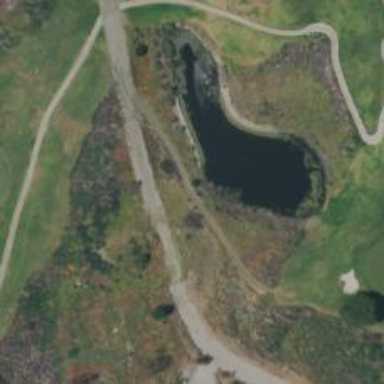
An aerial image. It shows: Golf cartpath that is also road path.